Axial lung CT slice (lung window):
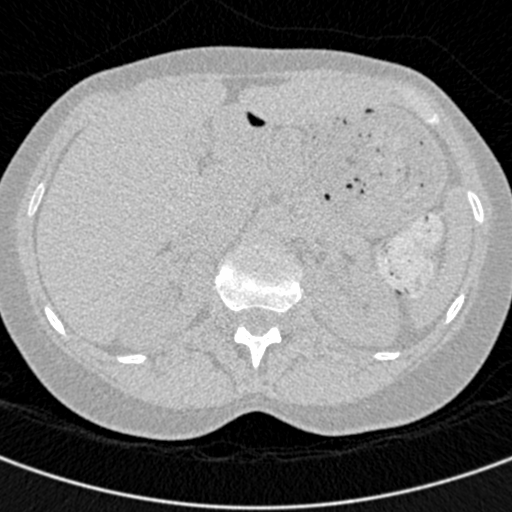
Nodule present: no